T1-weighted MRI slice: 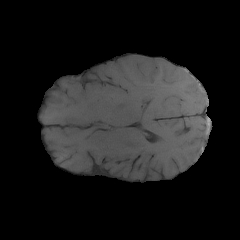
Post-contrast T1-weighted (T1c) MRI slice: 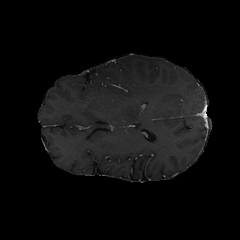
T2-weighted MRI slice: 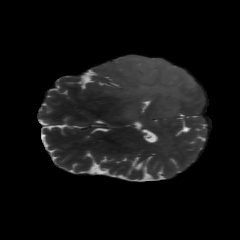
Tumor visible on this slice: yes